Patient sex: F
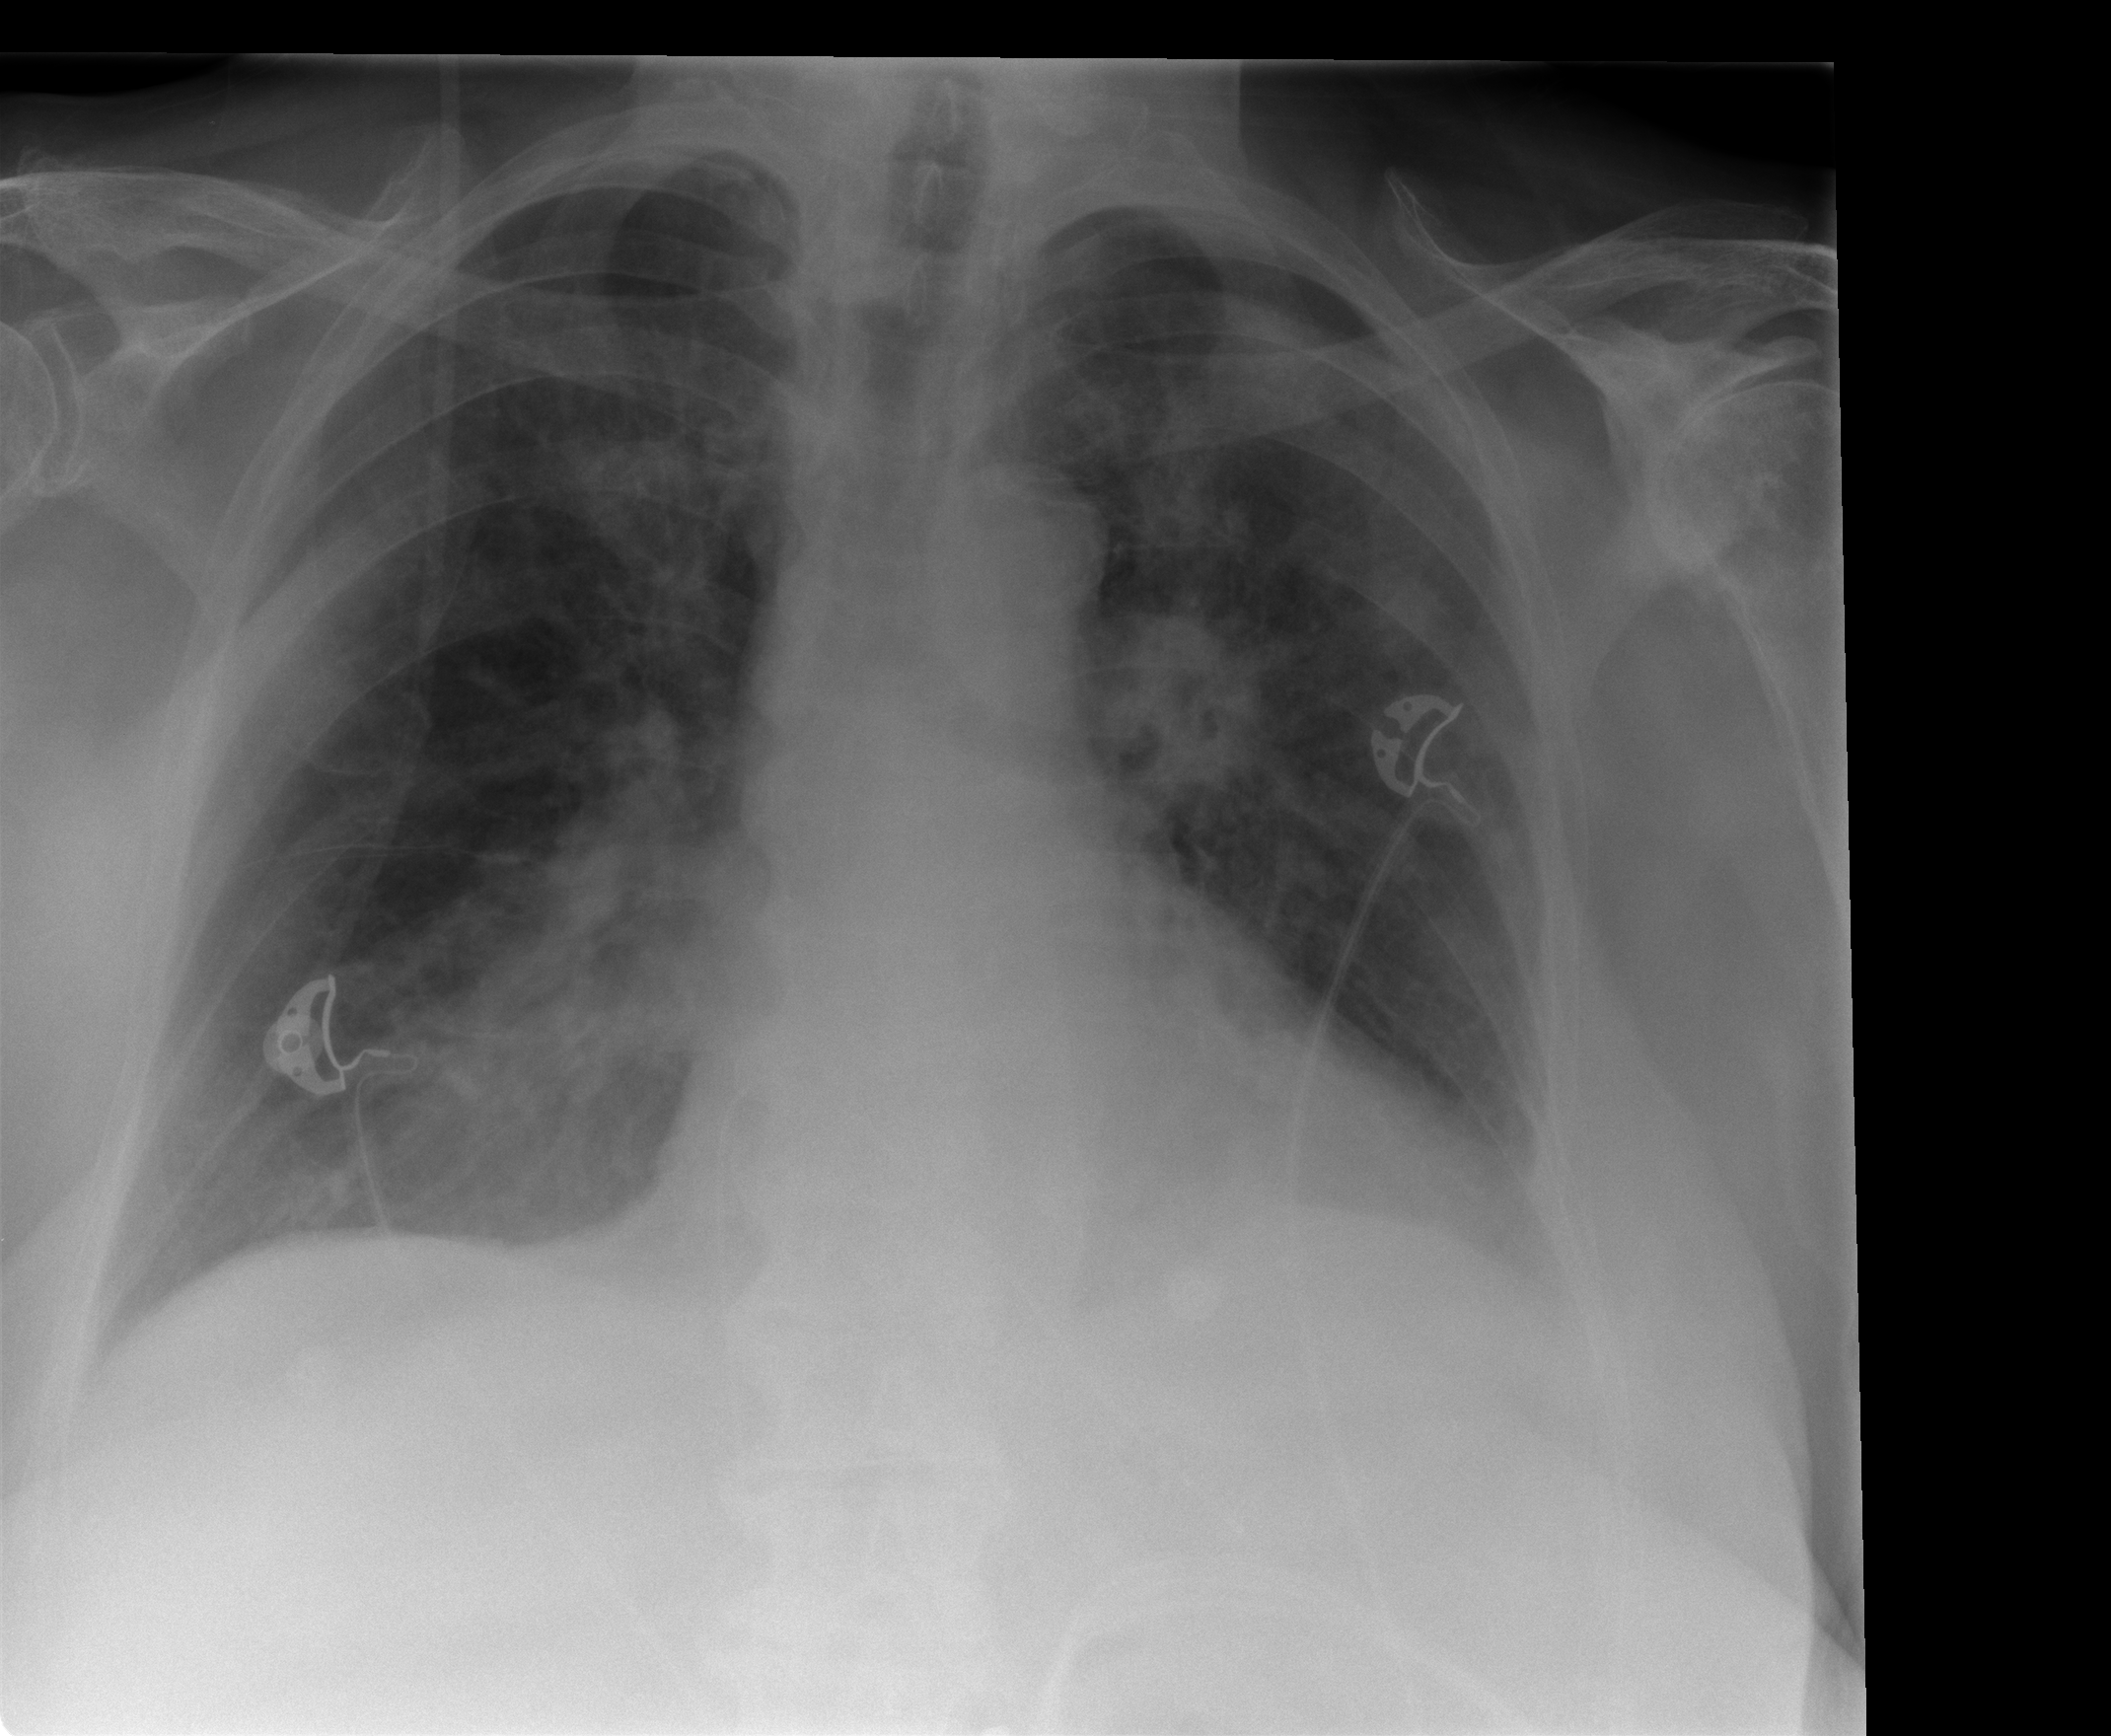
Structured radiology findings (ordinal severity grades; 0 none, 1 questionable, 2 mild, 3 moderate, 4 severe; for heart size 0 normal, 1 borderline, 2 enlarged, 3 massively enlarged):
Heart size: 2
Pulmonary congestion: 0
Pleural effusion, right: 0
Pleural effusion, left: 0
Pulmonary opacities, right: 3
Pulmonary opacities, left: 3
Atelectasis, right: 1
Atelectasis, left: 1